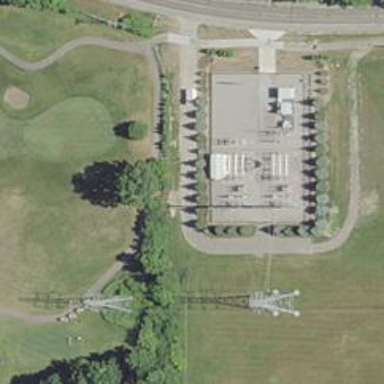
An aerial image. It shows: Switch used for power control.